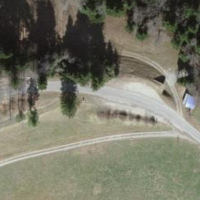
EUNIS habitat code: 44
Species observed at this site:
Alopecurus pratensis
Melilotus albus